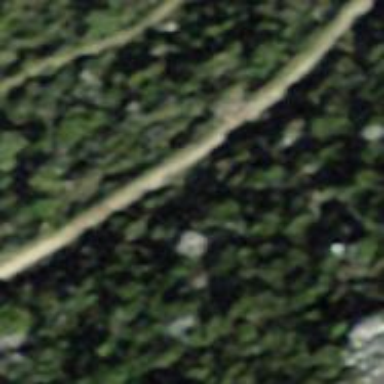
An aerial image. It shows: Rocky path.